Brain MRI, t1w sequence, axial 2D slice.
Patient: age 52, sex F, weight 75 kg, height 1.65 m
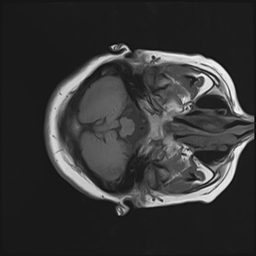